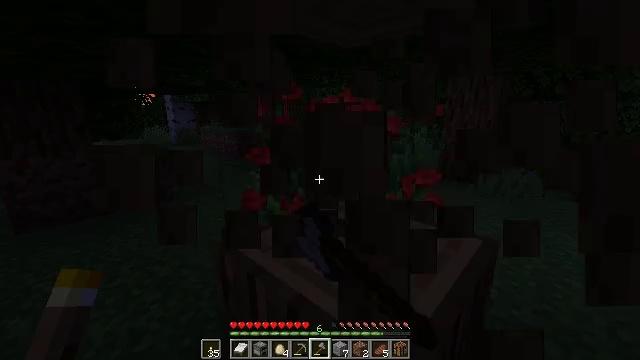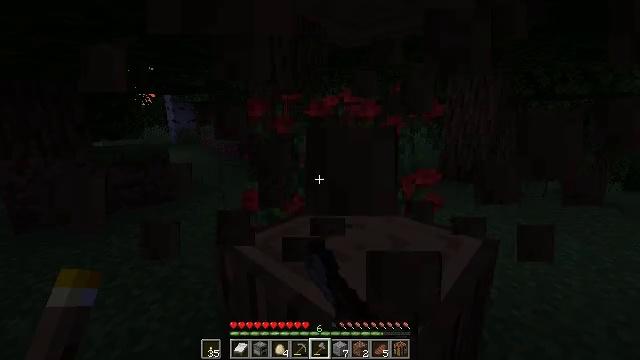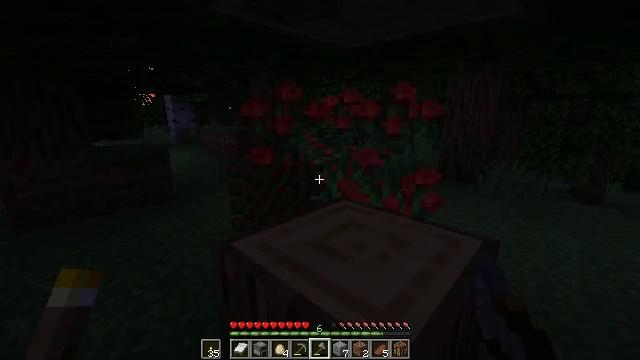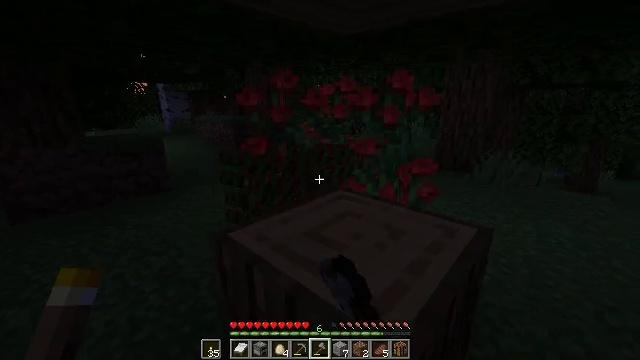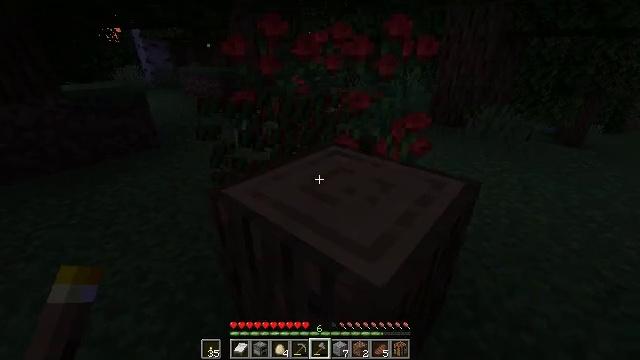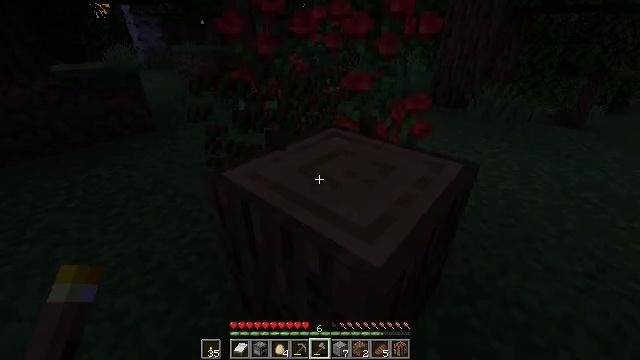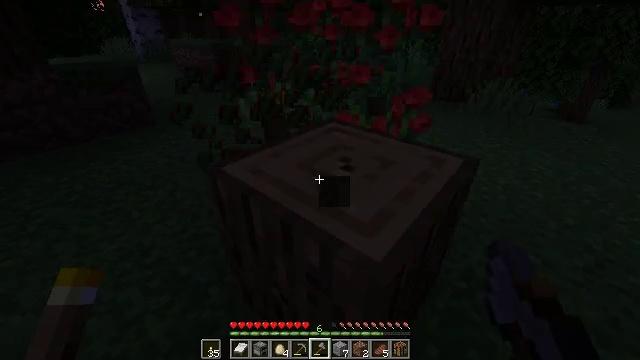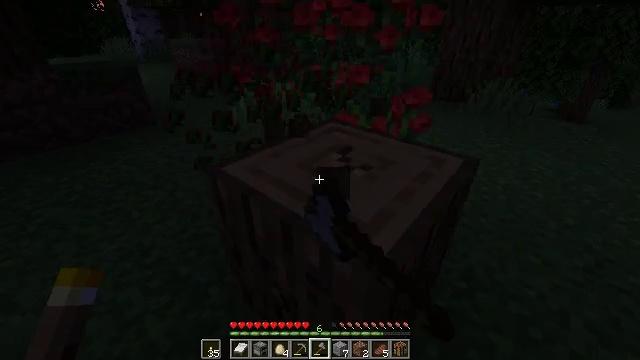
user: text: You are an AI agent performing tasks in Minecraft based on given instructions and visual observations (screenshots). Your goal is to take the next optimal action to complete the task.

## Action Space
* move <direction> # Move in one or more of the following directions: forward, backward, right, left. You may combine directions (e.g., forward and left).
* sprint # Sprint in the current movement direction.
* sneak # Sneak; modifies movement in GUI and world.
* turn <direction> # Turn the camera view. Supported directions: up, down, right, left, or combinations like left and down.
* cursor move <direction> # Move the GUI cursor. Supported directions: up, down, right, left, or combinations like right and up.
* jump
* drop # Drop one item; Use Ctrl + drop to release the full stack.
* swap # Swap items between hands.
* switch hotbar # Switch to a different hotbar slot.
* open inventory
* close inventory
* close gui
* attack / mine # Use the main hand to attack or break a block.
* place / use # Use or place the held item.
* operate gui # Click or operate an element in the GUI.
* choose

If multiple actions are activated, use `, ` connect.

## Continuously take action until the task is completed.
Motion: motion action
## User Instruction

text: Gather the rose bush by attacking it.
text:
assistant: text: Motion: attack / mine
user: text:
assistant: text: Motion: attack / mine
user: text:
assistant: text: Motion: turn down, attack / mine
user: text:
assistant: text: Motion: turn right and down, attack / mine
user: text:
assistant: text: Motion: turn down, attack / mine
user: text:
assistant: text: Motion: turn down, attack / mine
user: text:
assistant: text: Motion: attack / mine
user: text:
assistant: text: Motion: attack / mine